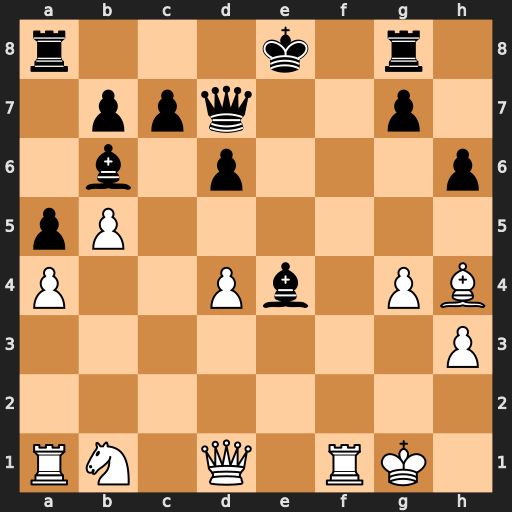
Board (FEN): r3k1r1/1ppq2p1/1b1p3p/pP6/P2Pb1PB/7P/8/RN1Q1RK1
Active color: w
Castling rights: q
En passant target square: -
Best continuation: Nc3 g5 Nxe4